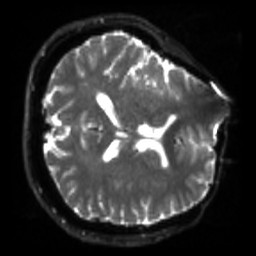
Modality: sbref
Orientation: axial
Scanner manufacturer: siemens
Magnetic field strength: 3 T
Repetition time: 4 s
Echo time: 0.0594 s